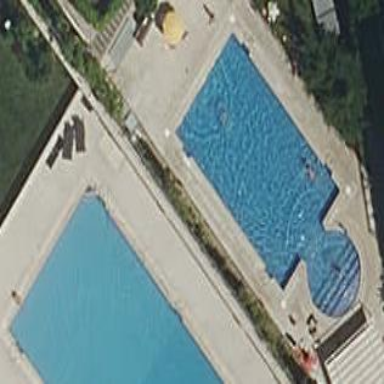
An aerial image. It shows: Swimming pool located in leisure land.